Question: I want to sum all to amount as the images but I can't do it
'''
<html>
<form>
<div>
Quantity:<input type="text" class="qty"> Unit price:<input type="text" class="unit">
Amount: <input type='text' class='amount'>
</div>
<div>
Quantity:<input type="text" class="qty"> Unit price:<input type="text" class="unit">
Amount: <input type='text' class='amount'>
</div>
<div>
Quantity:<input type="text" class="qty"> Unit price:<input type="text" class="unit">
Amount: <input type='text' class='amount'>
</div>
<div>
Quantity:<input type="text" class="qty"> Unit price:<input type="text" class="unit">
Amount: <input type='text' class='amount'>
</div>
<div>
Quantity:<input type="text" class="qty"> Unit price:<input type="text" class="unit">
Amount: <input type='text' class='amount'>
</div>
<div>
Quantity:<input type="text" class="qty"> Unit price:<input type="text" class="unit">
Amount: <input type='text' class='amount'>
</div>
Total All:<input type="text" class="result">
</form>
</html>
'''
This js can only total from unit price with quantity like
'''
<script>
$(document).ready(function(){
$('.qty,.unit').on('change', function(){
var qty = parseFloat($('.quant').val() );
var unit = parseFloat( $('.unit_p').val());
var quant1 = parseFloat($('.quant1').val() );
var unit1 = parseFloat( $('.unit1').val());
var quant2 = parseFloat($('.quant2').val() );
var unit2 = parseFloat( $('.unit2').val());
var quant3 = parseFloat($('.quant3').val() );
var unit3 = parseFloat( $('.unit3').val());
var quant4 = parseFloat($('.quant4').val() );
var unit4 = parseFloat( $('.unit4').val());
var quant5 = parseFloat($('.quant5').val() );
var unit5 = parseFloat( $('.unit5').val());
var amount = qty * unit;
var amount1 = quant1*unit1;
var amount2 = quant2*unit2;
var amount3 = quant3*unit3;
var amount4 = quant4*unit4;
var amount5 = quant5*unit5;
var result = [];
if(isNaN(qty) || isNaN(unit)){
$('.amount').val('');
}else{
$('.amount').val(amount);
}if(isNaN(quant1)||isNaN(unit1)){
$('.amount1').val('');
}else{
$('.amount1').val(amount1);
}if(isNaN(quant2) || isNaN(unit2)){
$('.amount2').val('');
}else{
$('.amount2').val(amount2);
}if(isNaN(amount3) || isNaN(amount3)){
$('.amount3').val('');
}else{
$('.amount3').val(amount3);
}if(isNaN(quant4) || isNaN(unit4)){
$('.amount4').val('');
}else{
$('.amount4').val(amount4);
}if(isNaN(quant5)||isNaN(quant5)){
$('.amount5').val('');
}else{
$('.amount5').val(amount5);
}
});
</script>
'''
I can't sum all amount for total
Please help

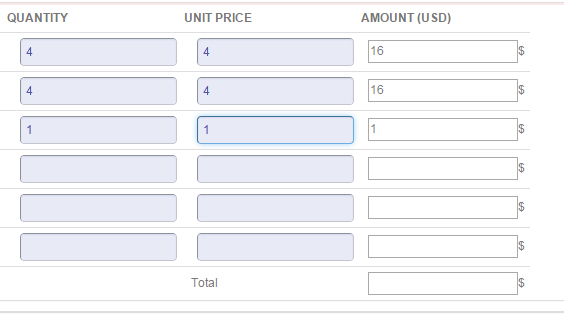
Answer: You need to change your html to this:
'''
<html>
<form>
<div>
Quantity:<input type="text" class="qty"> Unit price:<input type="text" class="unit">
Amount: <input type='text' class='amount'>
</div>
<div>
Quantity:<input type="text" class="qty"> Unit price:<input type="text" class="unit">
Amount: <input type='text' class='amount'>
</div>
<div>
Quantity:<input type="text" class="qty"> Unit price:<input type="text" class="unit">
Amount: <input type='text' class='amount'>
</div>
<div>
Quantity:<input type="text" class="qty"> Unit price:<input type="text" class="unit">
Amount: <input type='text' class='amount'>
</div>
<div>
Quantity:<input type="text" class="qty"> Unit price:<input type="text" class="unit">
Amount: <input type='text' class='amount'>
</div>
<div>
Quantity:<input type="text" class="qty"> Unit price:<input type="text" class="unit">
Amount: <input type='text' class='amount'>
</div>
Total All:<input type="text" class="result">
</form>
</html>
'''
and so you can update your jquery code as following:
'''
$(function () {
$('.unit,.qty').on('change', function () {
var unit = $(this).hasClass('unit') ? $(this).val() : $(this).siblings('.unit').val();
var qty = $(this).hasClass('qty') ? $(this).val() : $(this).siblings('.qty').val();
unit = unit || 0;
qty = qty || 0;
var val = unit >= 1 && qty >= 1 ? parseFloat(unit * qty) : 0;
$(this).siblings('.amount').val(val);
var total = 0;
var update = false;
$('.amount').each(function () {
val = parseFloat($(this).val()) | 0;
total = val ? (parseFloat(total + val)) : total;
});
$('.result').val(total);
});
});
'''